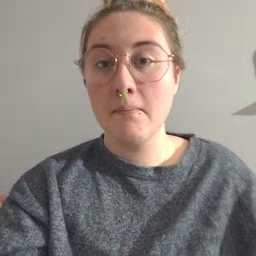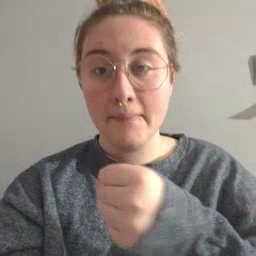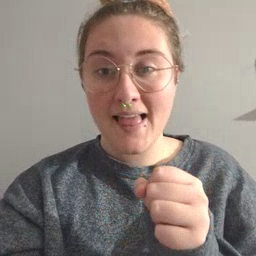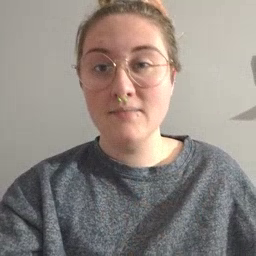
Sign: make